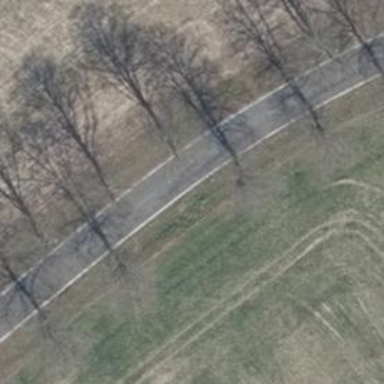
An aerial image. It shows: Secondary road with asphalt surface.